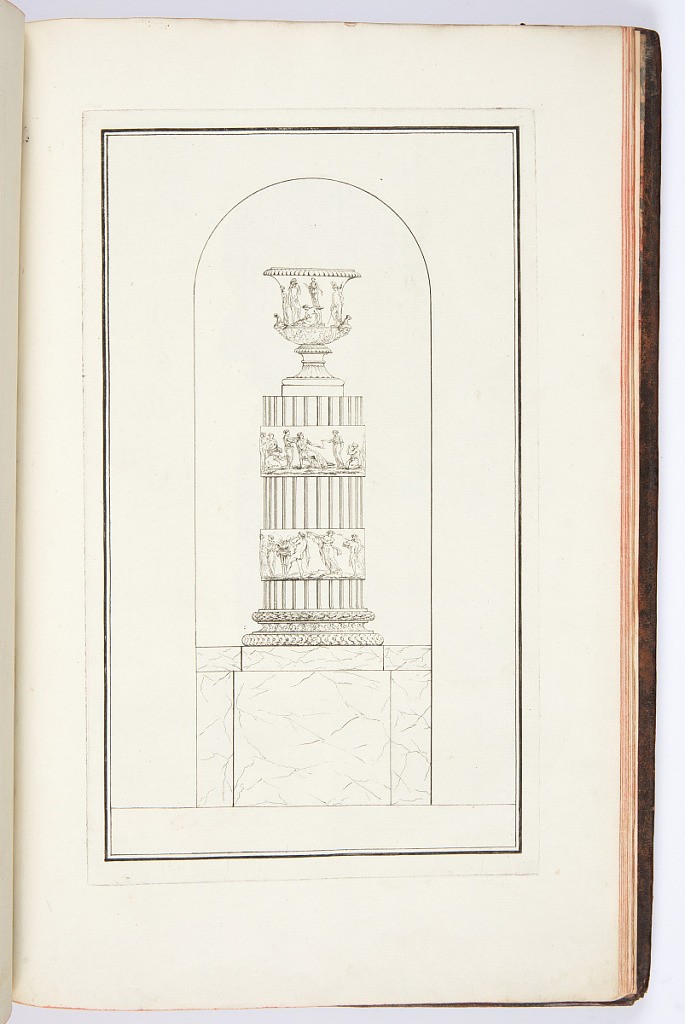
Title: POELE formant colonne tronquée, cannelée, à bandeaux, orné de bas-reliefs et surmonté d’un vase antique
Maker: Louis-Gustave Taraval, French, 1738 – 1794
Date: ca. 1791
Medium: Etching on paper
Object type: Print
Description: Design for a stove heater decorated with neoclassical motifs, in the form a fluted column with two friezes of figures, topped with a two-handled vase decorated with repeating patterns (gadrooning, and leaf motifs), and a frieze with figures. The base of the column is decorated with repeating pattern moldings of leaves. The column sits within an arched niche, on a pedestal.